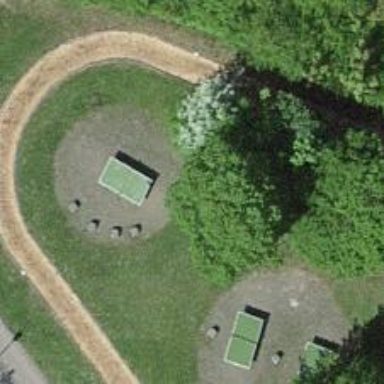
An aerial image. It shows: Pitch for leisure activities.